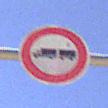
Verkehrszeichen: VerbotLastkraftwagenMitAnhaenger
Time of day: Midday
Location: Outdoor (Nature)
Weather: Clear
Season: NotSpecified
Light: Natural